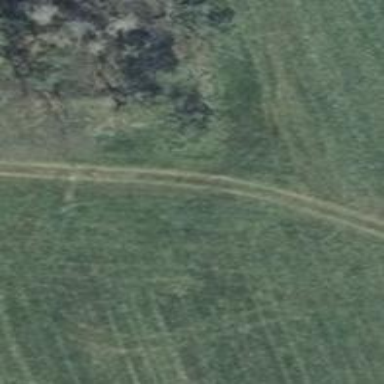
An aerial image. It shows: Grassy track with grade5 tracktype.